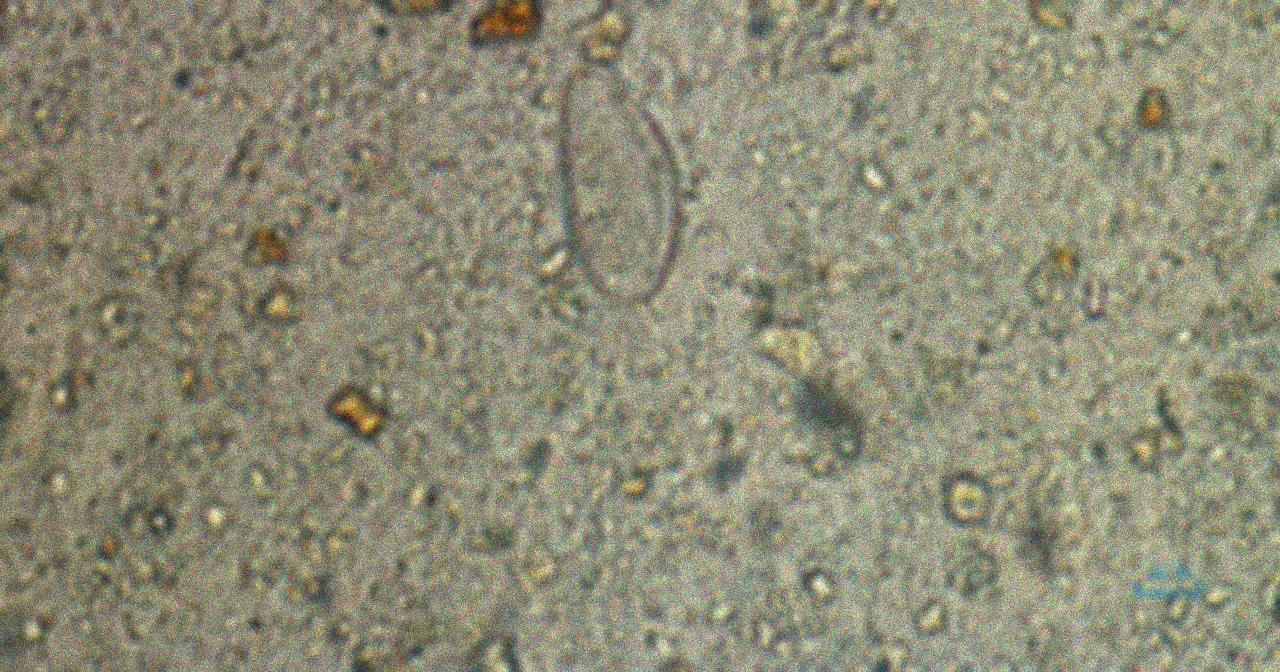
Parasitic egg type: Enterobius vermicularis